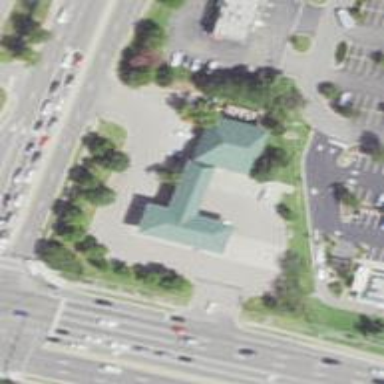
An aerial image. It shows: Convenience shop.